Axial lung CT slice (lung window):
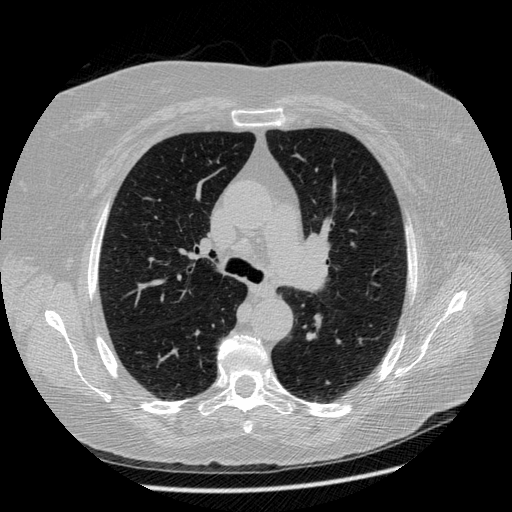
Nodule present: no